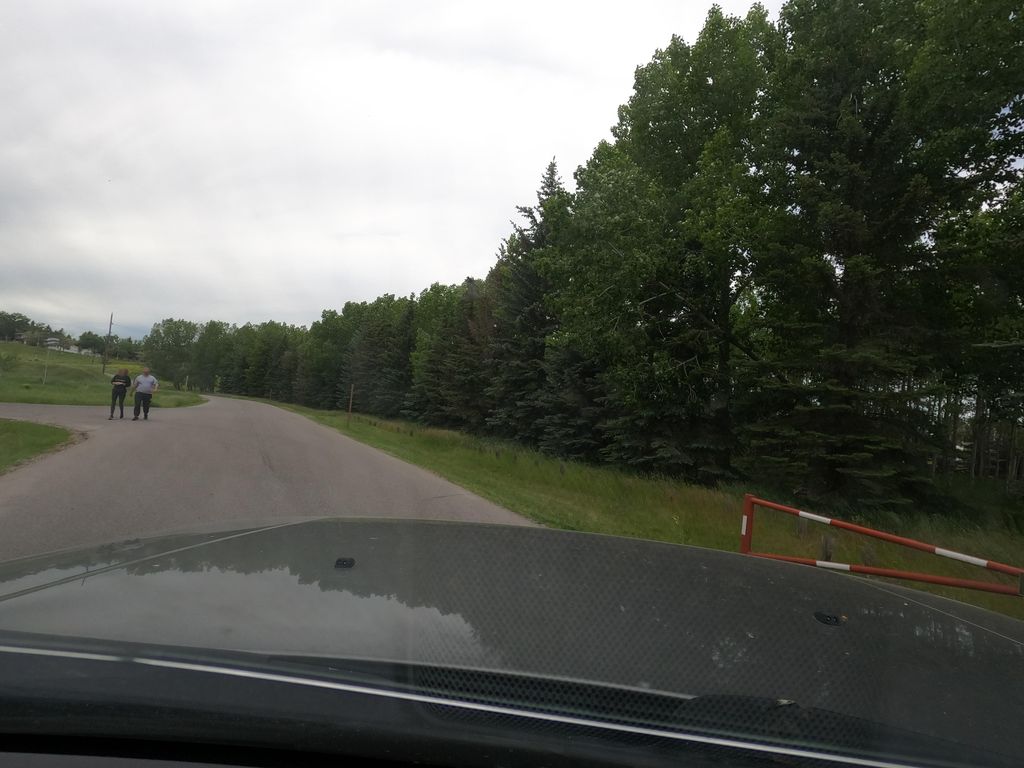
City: calgary